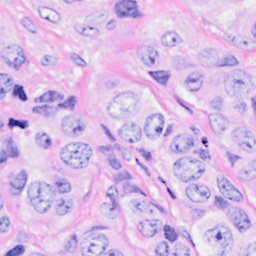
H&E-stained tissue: Breast